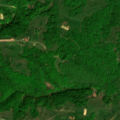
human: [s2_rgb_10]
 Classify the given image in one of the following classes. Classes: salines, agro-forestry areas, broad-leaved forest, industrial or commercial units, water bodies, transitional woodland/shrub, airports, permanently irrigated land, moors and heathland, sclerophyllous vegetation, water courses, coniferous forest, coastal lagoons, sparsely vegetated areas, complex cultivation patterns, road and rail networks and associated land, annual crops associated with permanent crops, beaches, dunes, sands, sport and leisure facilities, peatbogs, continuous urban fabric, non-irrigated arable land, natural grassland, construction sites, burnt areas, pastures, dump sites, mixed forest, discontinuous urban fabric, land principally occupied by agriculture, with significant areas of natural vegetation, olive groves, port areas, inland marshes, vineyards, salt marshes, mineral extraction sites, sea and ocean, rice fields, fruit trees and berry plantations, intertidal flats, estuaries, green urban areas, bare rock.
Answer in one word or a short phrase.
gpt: complex cultivation patterns, broad-leaved forest, transitional woodland/shrub